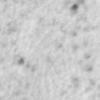
Label: no_change